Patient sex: M
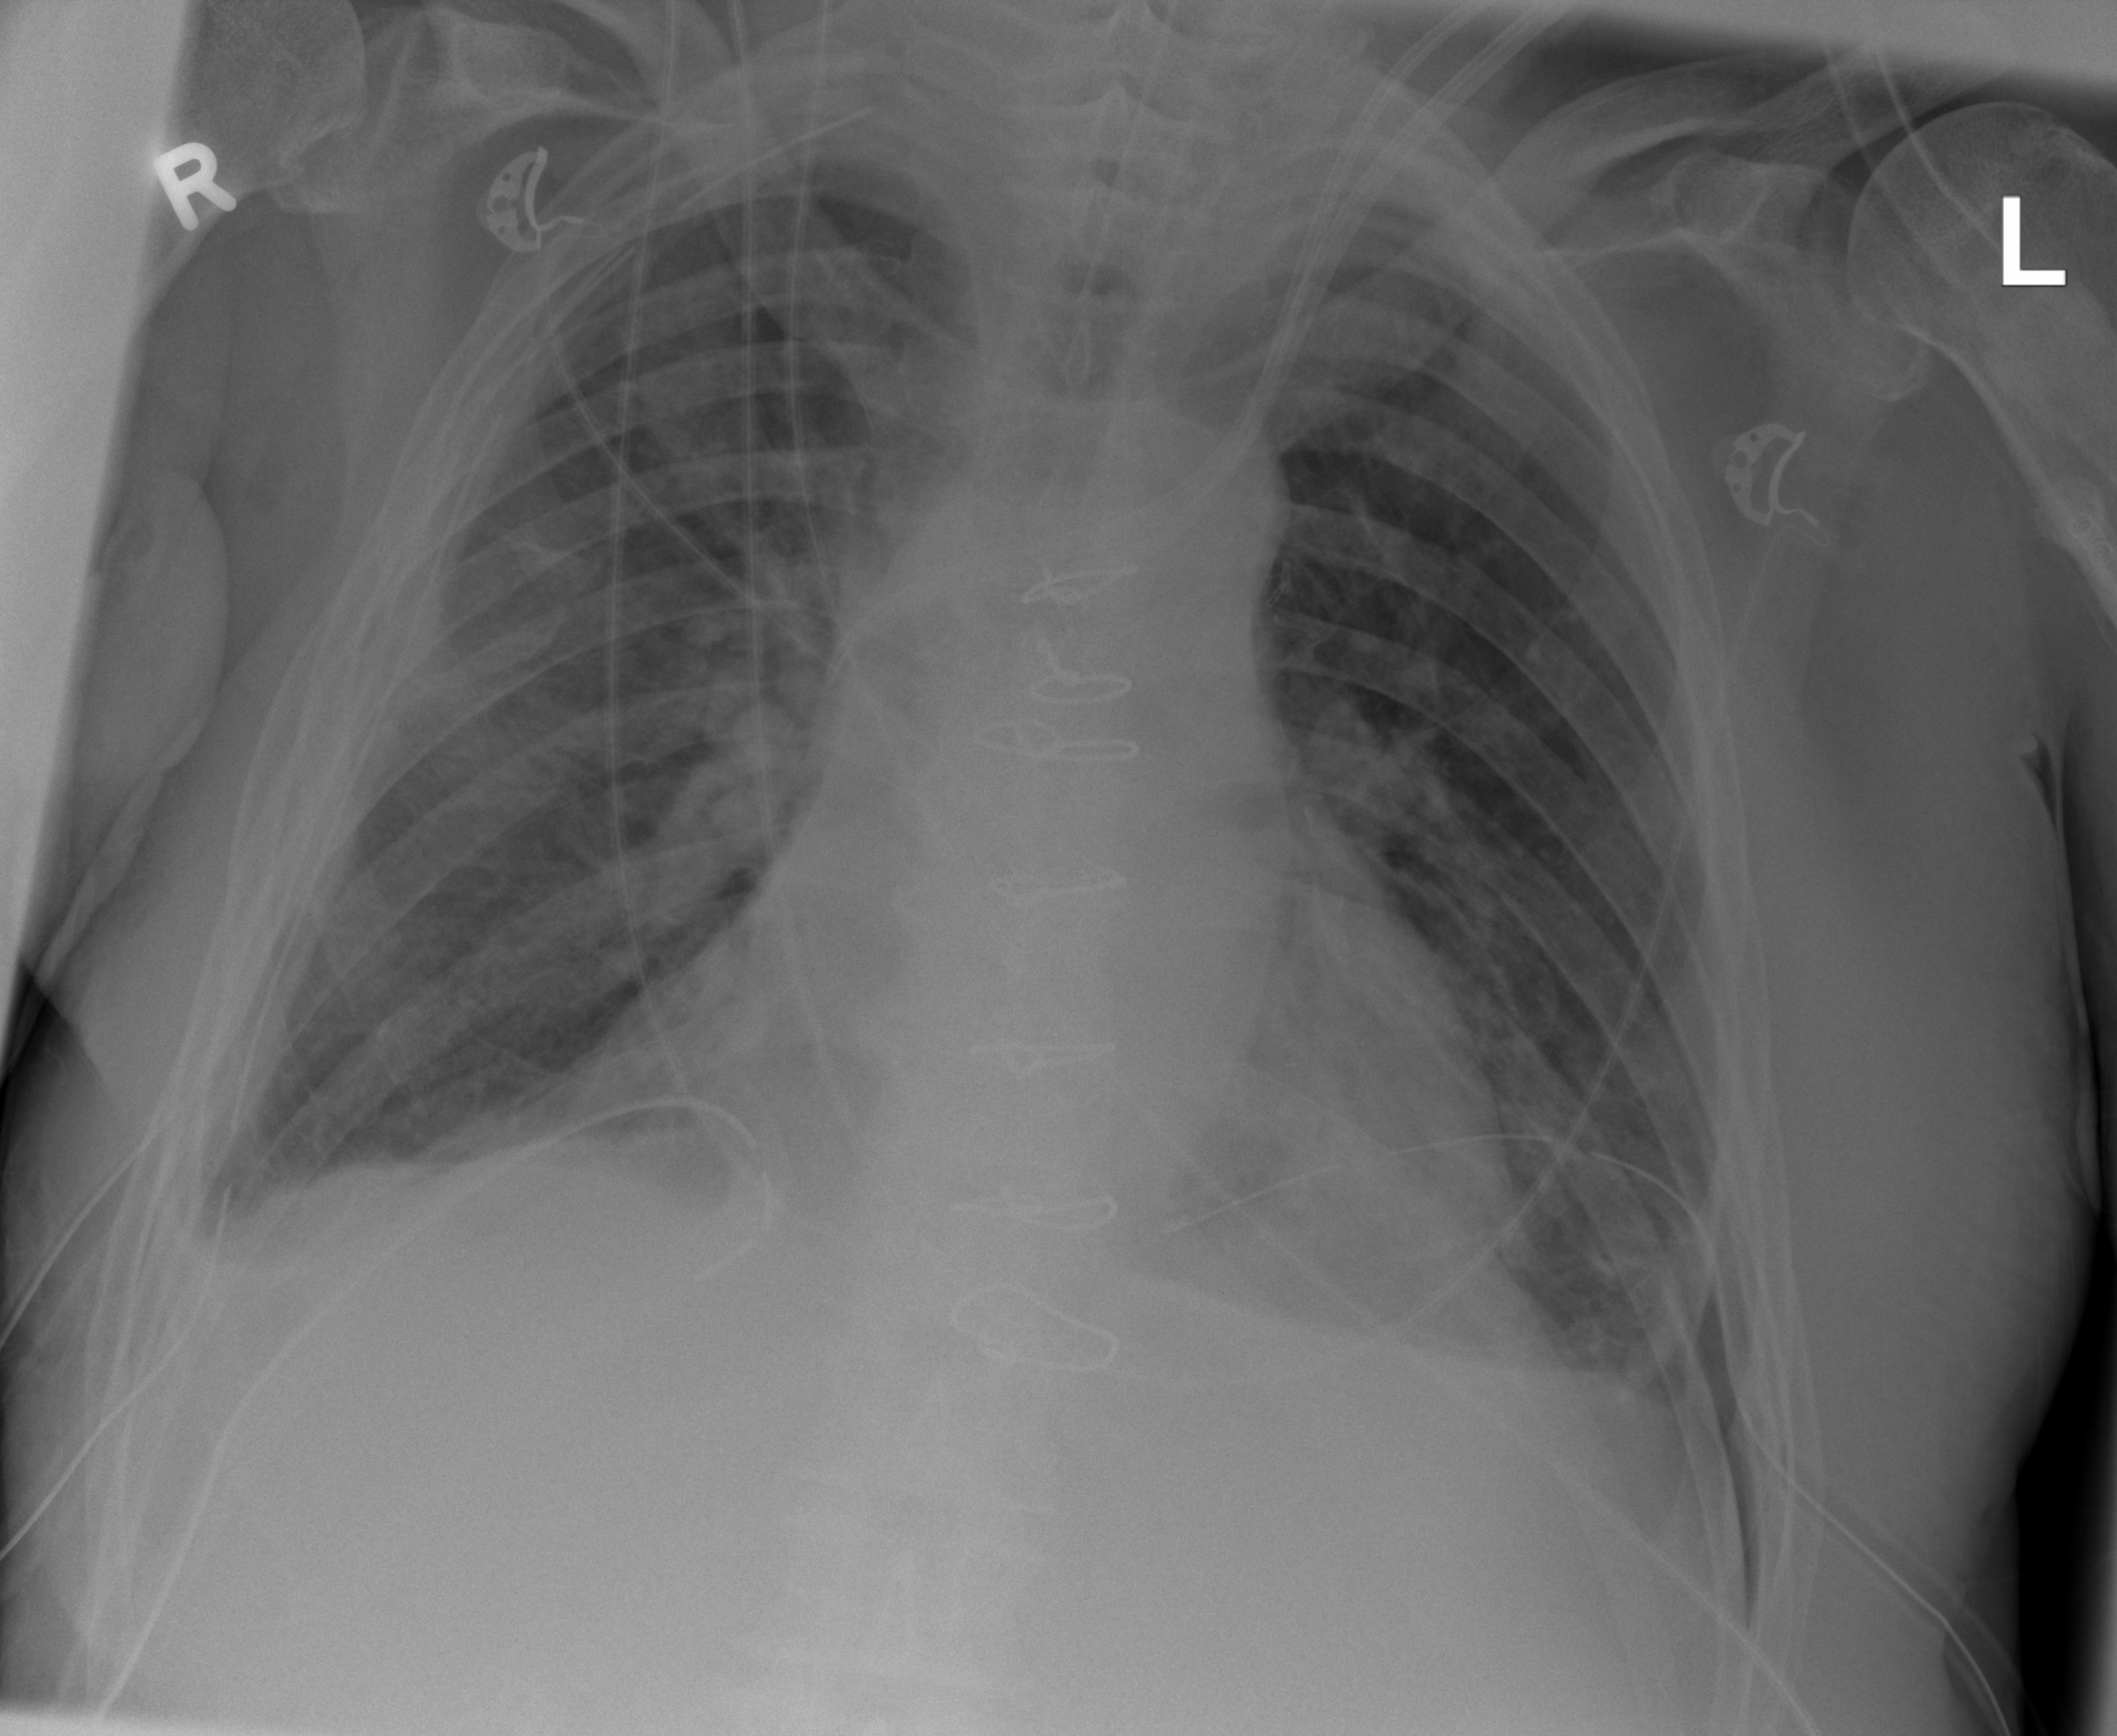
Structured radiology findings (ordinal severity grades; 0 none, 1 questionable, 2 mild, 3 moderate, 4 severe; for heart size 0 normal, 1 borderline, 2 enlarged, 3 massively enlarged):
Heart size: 1
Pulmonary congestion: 2
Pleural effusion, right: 2
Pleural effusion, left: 2
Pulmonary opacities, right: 2
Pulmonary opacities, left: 2
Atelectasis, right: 2
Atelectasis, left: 2